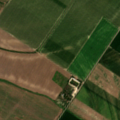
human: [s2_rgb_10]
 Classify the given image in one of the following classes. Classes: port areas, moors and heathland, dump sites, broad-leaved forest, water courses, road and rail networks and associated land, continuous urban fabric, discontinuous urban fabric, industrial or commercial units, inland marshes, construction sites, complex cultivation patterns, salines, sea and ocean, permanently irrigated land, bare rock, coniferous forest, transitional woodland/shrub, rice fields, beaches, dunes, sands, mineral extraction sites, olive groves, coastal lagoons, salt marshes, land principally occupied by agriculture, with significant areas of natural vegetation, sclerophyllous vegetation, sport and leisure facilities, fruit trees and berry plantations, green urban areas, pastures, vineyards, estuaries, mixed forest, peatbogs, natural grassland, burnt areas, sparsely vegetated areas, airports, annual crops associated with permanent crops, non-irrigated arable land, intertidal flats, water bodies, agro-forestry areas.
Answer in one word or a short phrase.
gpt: non-irrigated arable land